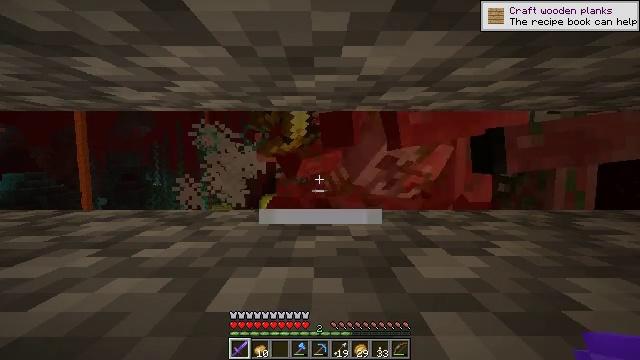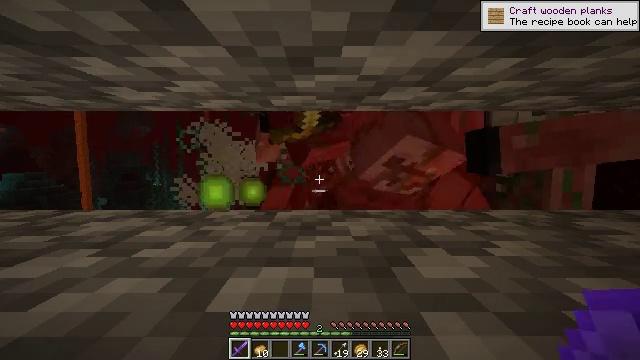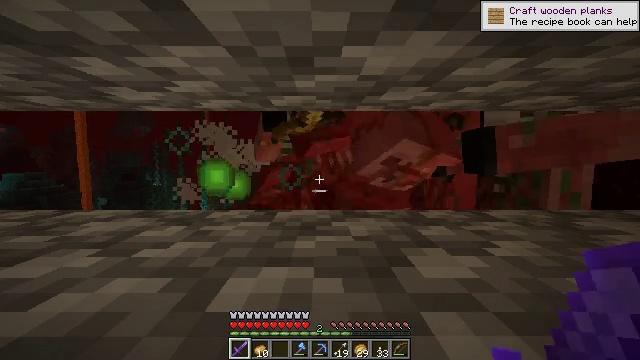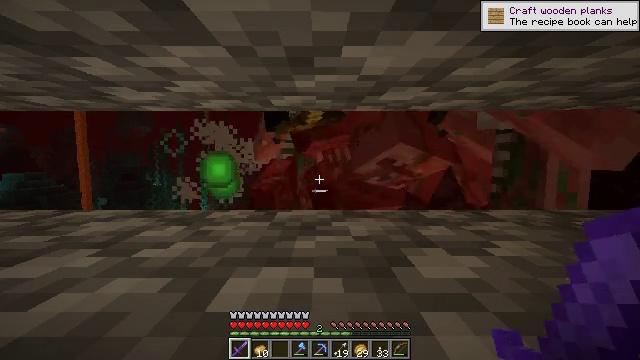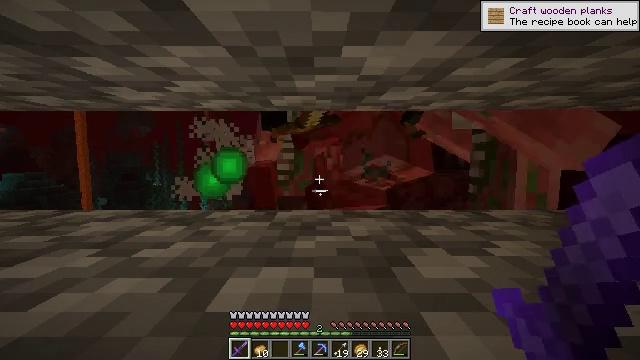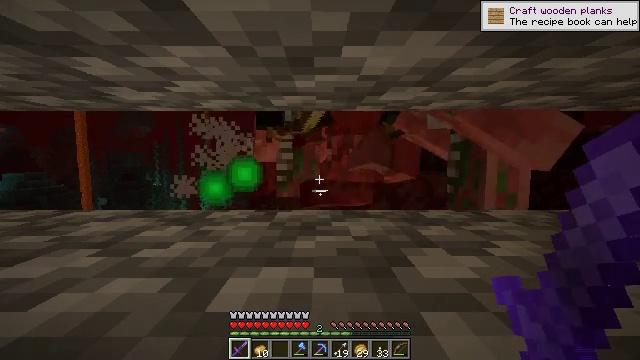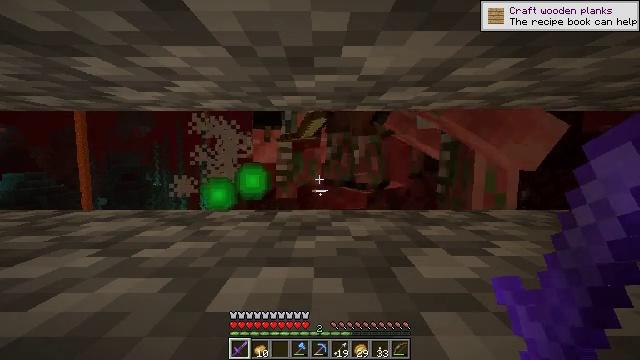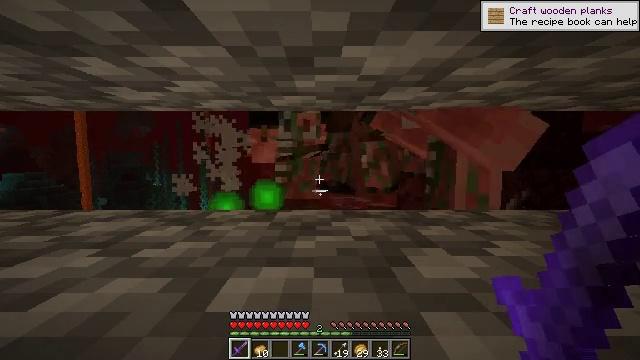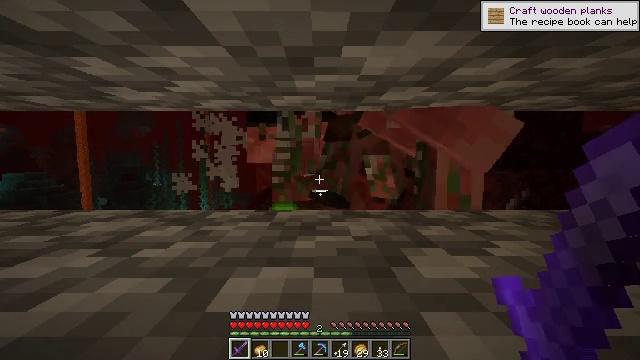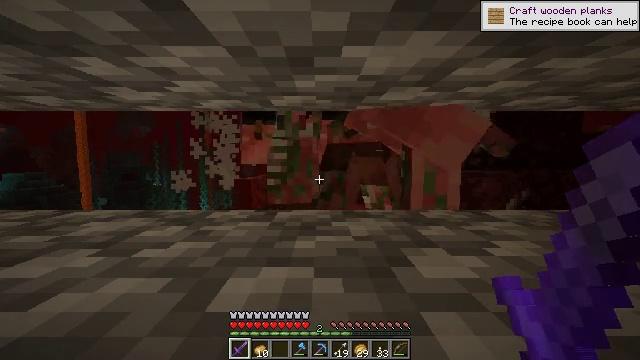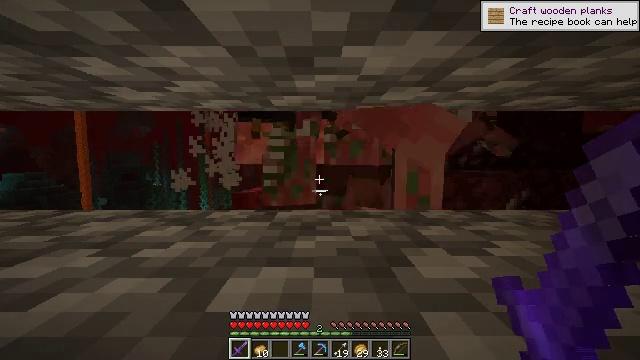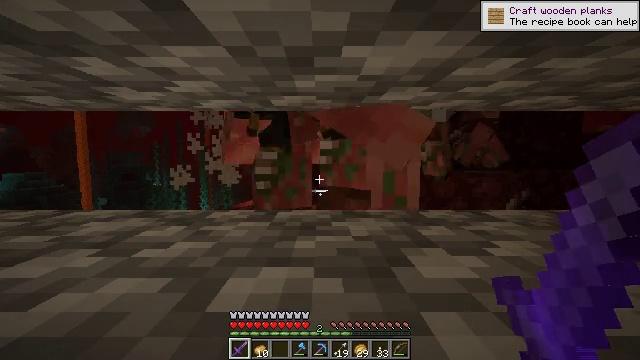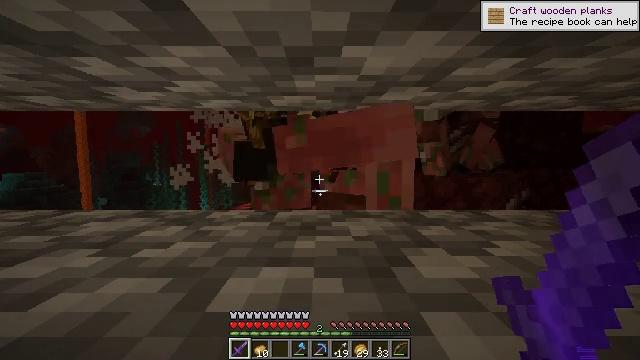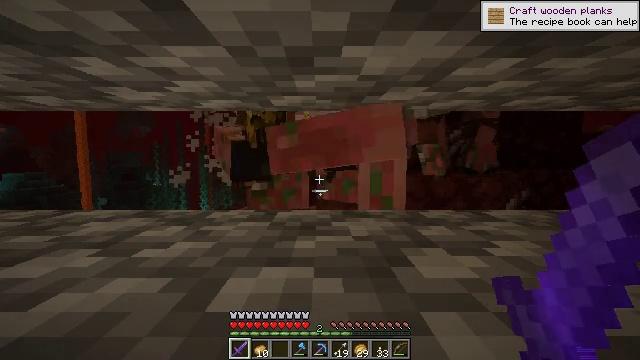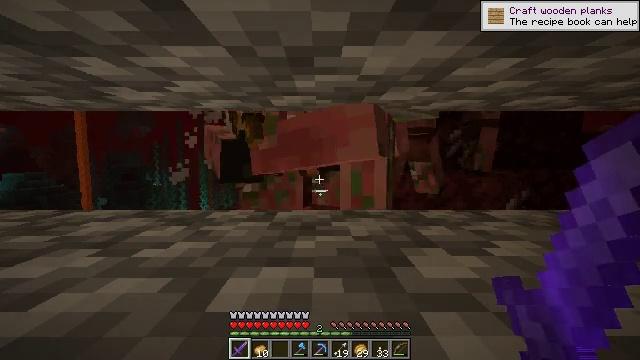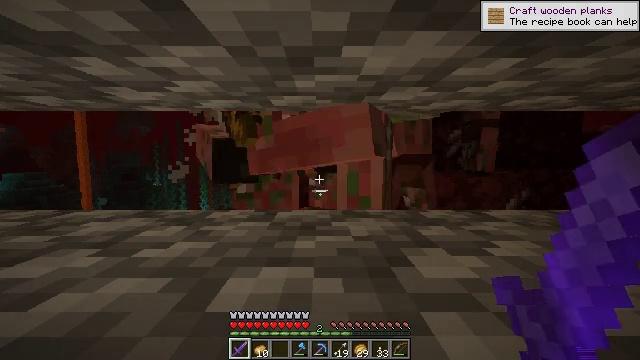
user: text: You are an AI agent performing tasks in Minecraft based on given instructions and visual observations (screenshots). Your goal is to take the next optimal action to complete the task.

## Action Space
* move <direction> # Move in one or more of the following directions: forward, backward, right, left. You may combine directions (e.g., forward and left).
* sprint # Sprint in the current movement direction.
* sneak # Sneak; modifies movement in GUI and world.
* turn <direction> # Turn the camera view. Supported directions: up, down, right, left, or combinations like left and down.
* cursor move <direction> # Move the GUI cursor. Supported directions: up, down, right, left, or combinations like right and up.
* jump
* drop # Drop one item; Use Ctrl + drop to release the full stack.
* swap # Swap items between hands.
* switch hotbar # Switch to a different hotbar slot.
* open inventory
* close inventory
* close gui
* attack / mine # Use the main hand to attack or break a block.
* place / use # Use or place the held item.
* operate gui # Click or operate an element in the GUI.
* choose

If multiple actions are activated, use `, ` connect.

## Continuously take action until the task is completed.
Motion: motion action
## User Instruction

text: Face a hostile mob.
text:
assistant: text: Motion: no_op
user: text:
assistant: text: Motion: no_op
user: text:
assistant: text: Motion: no_op
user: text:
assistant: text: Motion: no_op
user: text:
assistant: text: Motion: no_op
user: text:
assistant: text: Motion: no_op
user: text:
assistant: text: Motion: no_op
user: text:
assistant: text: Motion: no_op
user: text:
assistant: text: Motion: no_op
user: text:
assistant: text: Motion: no_op
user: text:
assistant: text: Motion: no_op
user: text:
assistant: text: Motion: no_op
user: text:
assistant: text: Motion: no_op
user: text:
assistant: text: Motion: no_op
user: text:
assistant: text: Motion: no_op
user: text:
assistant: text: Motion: attack / mine
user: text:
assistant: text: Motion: attack / mine
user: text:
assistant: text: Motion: attack / mine
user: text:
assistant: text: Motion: no_op
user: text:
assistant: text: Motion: no_op
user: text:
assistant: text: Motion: no_op